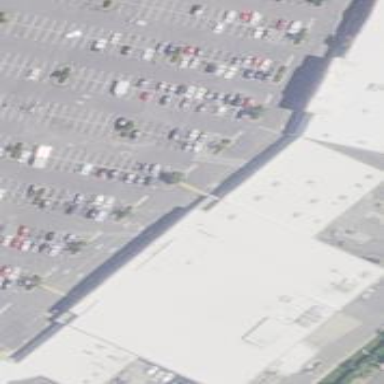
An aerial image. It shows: Building that houses clothes shop.